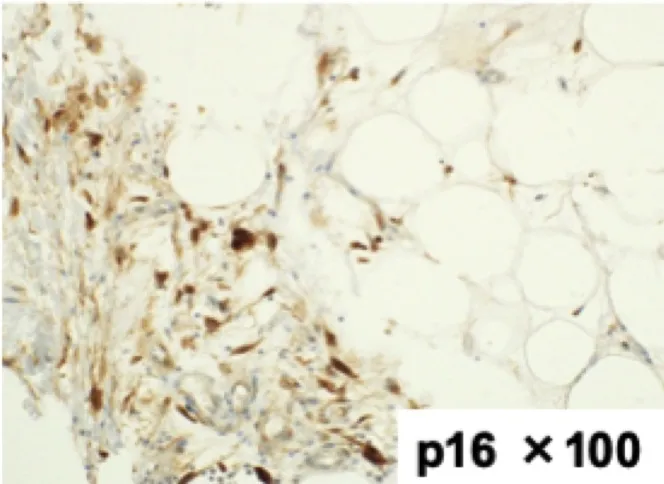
(D) p16 immunostaining (100x magnification).
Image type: pathology (immunostaining)